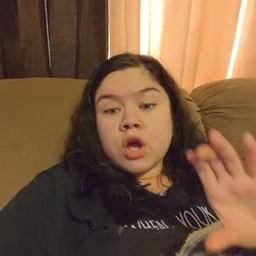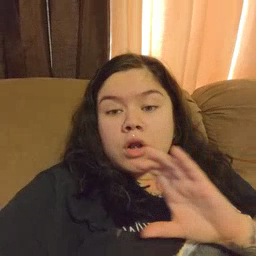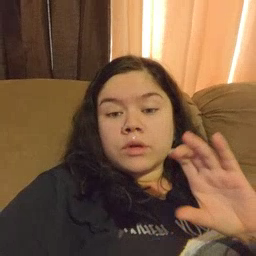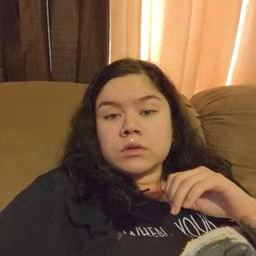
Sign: chocolate